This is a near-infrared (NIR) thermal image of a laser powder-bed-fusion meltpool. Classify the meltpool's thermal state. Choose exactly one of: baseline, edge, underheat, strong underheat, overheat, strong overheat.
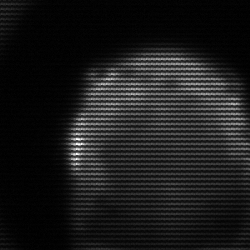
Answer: edge